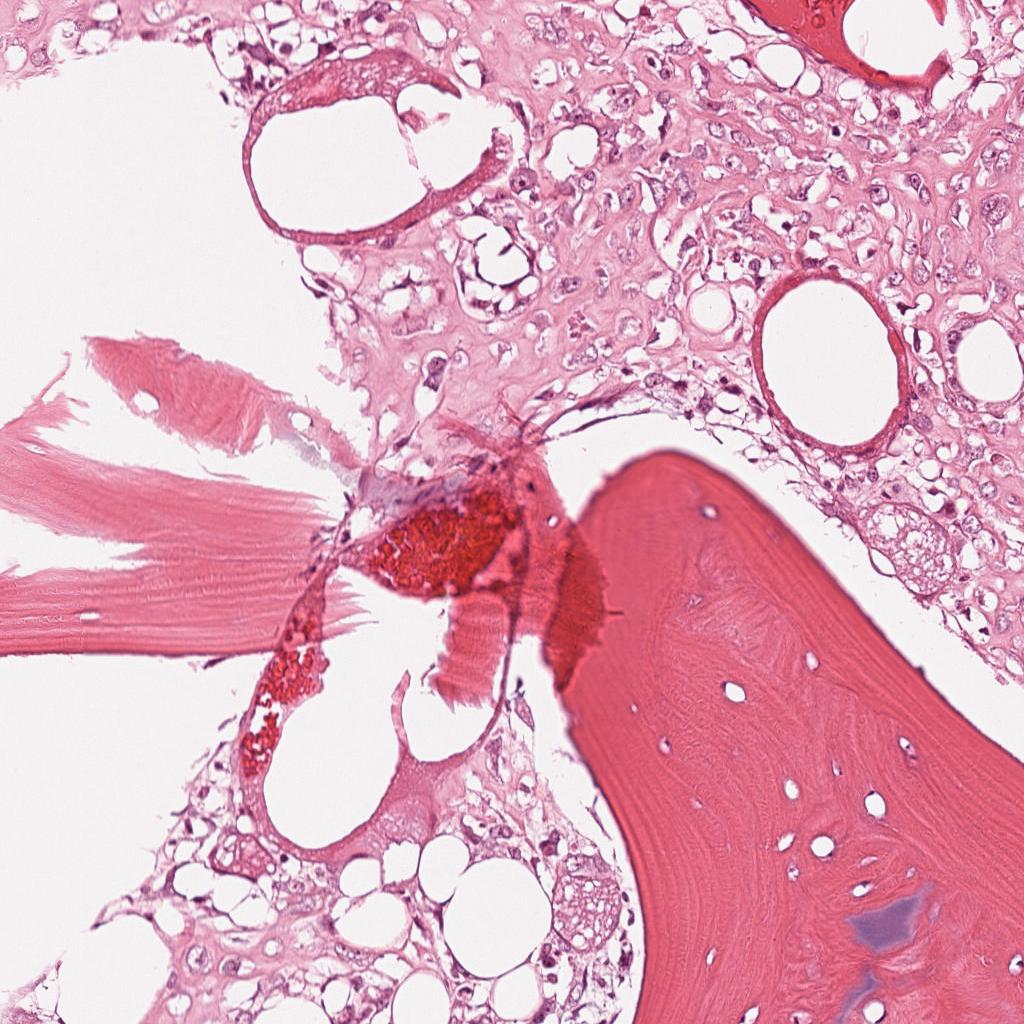
Label: Viable